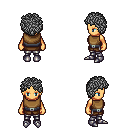
a pixel art fantasy rpg character, female body template, human, tanned skin, leather chest armor, metal pants, gray curly afro hairstyle, metal boots, four views (front, back, left, right), 2x2 character sprite sheet, small pixel art, hard edges, no anti-aliasing